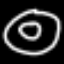
Label: donut